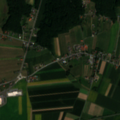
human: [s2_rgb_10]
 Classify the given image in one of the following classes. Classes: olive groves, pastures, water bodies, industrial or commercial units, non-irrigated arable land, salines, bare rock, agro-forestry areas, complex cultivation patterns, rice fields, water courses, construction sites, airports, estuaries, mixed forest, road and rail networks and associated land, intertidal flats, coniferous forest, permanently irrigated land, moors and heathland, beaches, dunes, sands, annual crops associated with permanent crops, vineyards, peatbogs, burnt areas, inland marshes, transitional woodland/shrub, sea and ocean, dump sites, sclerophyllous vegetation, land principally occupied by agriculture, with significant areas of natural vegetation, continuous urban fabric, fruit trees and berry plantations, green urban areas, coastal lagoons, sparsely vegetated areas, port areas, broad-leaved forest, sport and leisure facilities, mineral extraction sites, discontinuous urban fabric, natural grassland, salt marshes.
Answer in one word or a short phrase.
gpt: discontinuous urban fabric, non-irrigated arable land, broad-leaved forest